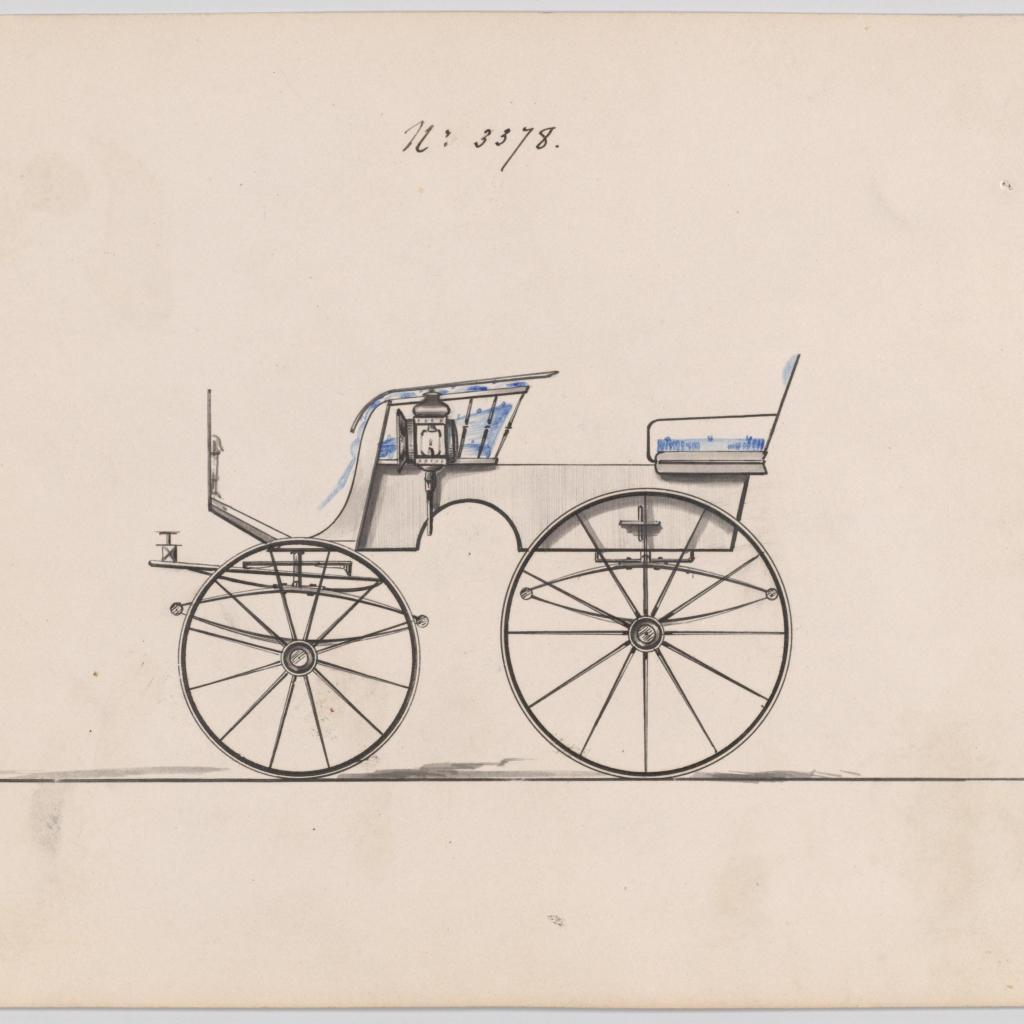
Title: Design for T-Cart, no. 3378
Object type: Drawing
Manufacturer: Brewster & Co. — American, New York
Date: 1877
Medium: Pen and black ink, watercolor and gouache
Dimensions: Sheet: 6 1/4 × 9 3/16 in. (15.9 × 23.3 cm)
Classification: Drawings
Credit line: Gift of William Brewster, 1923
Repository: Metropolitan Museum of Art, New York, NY